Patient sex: M
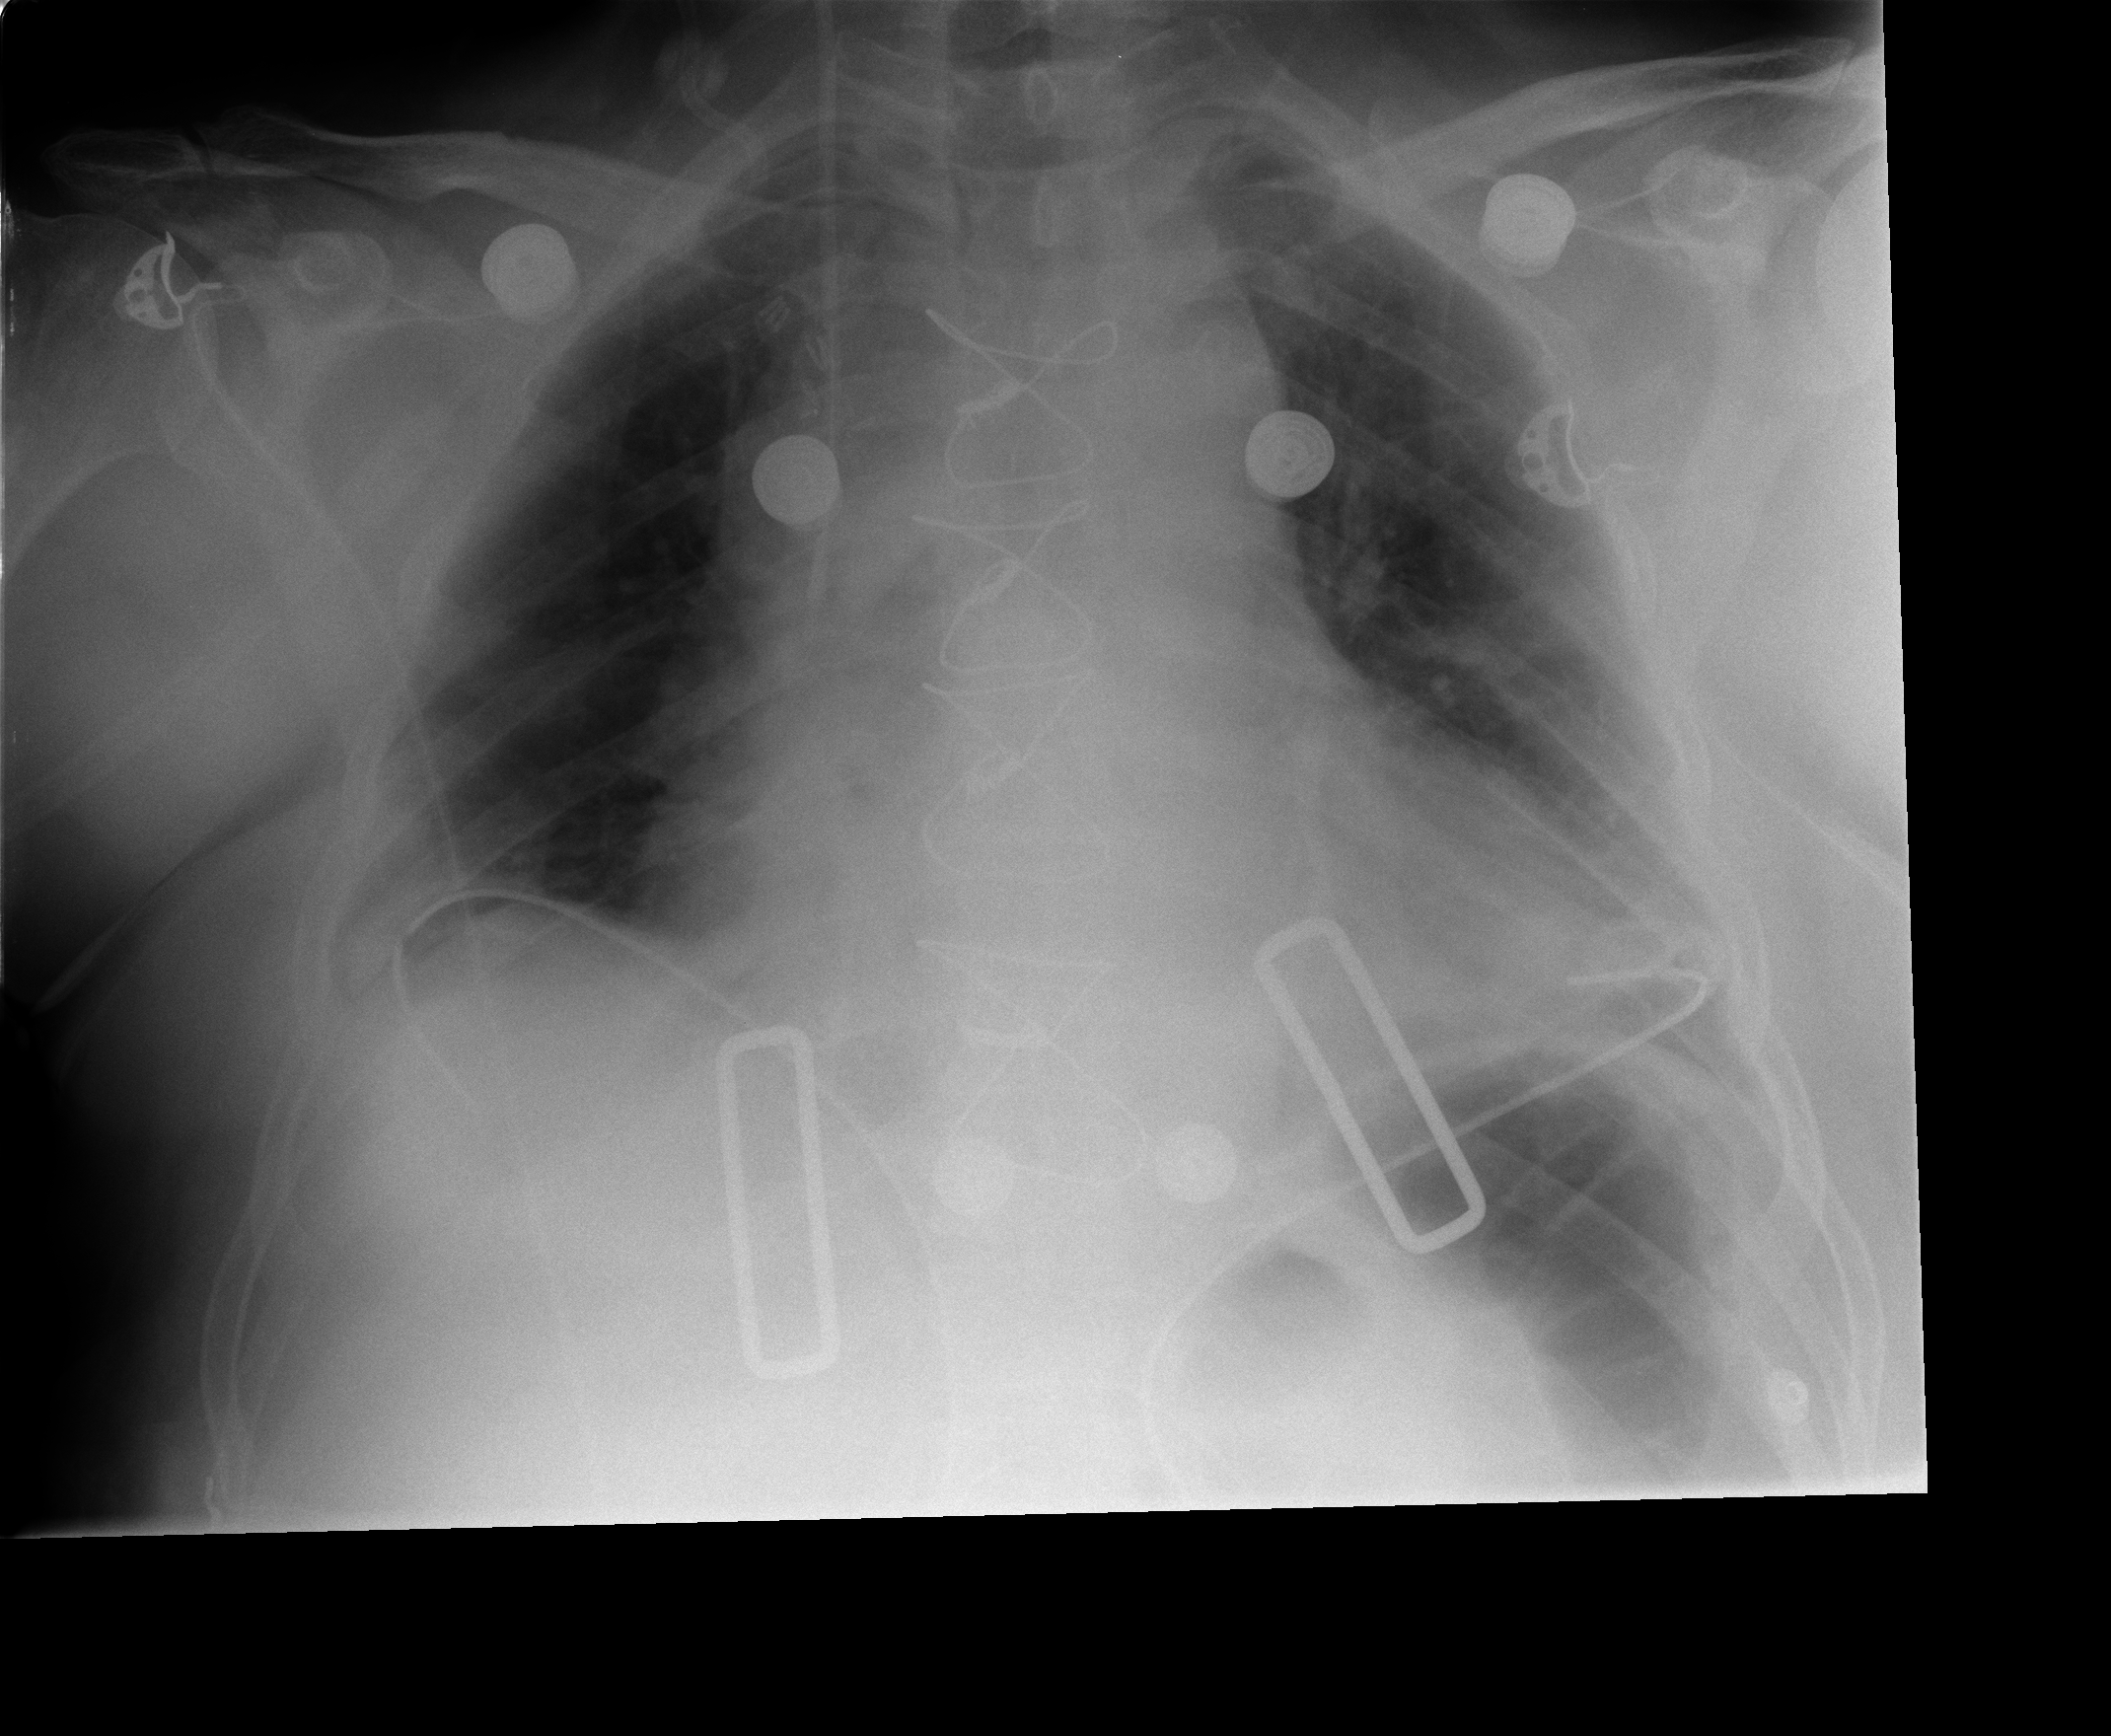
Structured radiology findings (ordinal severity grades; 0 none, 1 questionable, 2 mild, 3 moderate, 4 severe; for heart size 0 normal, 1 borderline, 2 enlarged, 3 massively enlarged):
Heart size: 2
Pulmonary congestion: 1
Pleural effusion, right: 0
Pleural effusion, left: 0
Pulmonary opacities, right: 0
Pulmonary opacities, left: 0
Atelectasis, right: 0
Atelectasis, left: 0